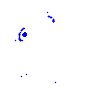
Particle: pion